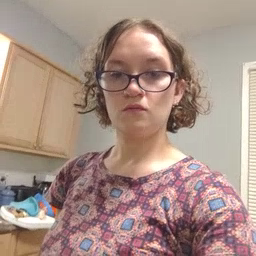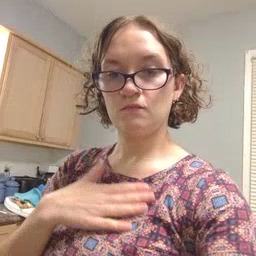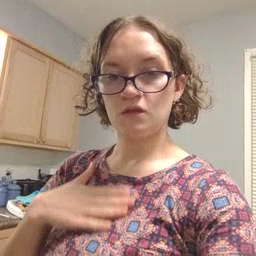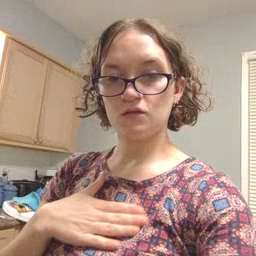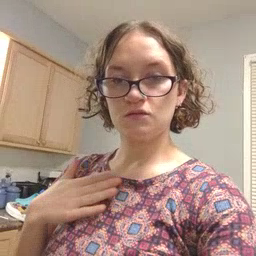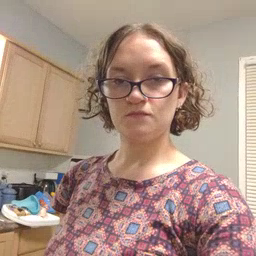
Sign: please